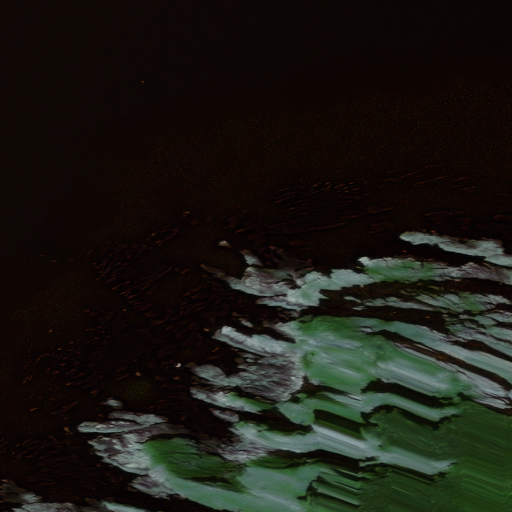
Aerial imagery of point in Alaska named Northwest Point containing only unknown